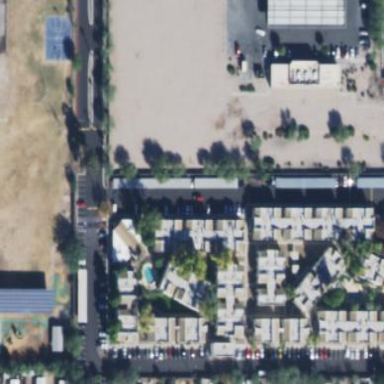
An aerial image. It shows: Residential area with apartments.